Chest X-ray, PA view. Patient: 63 years old, sex M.
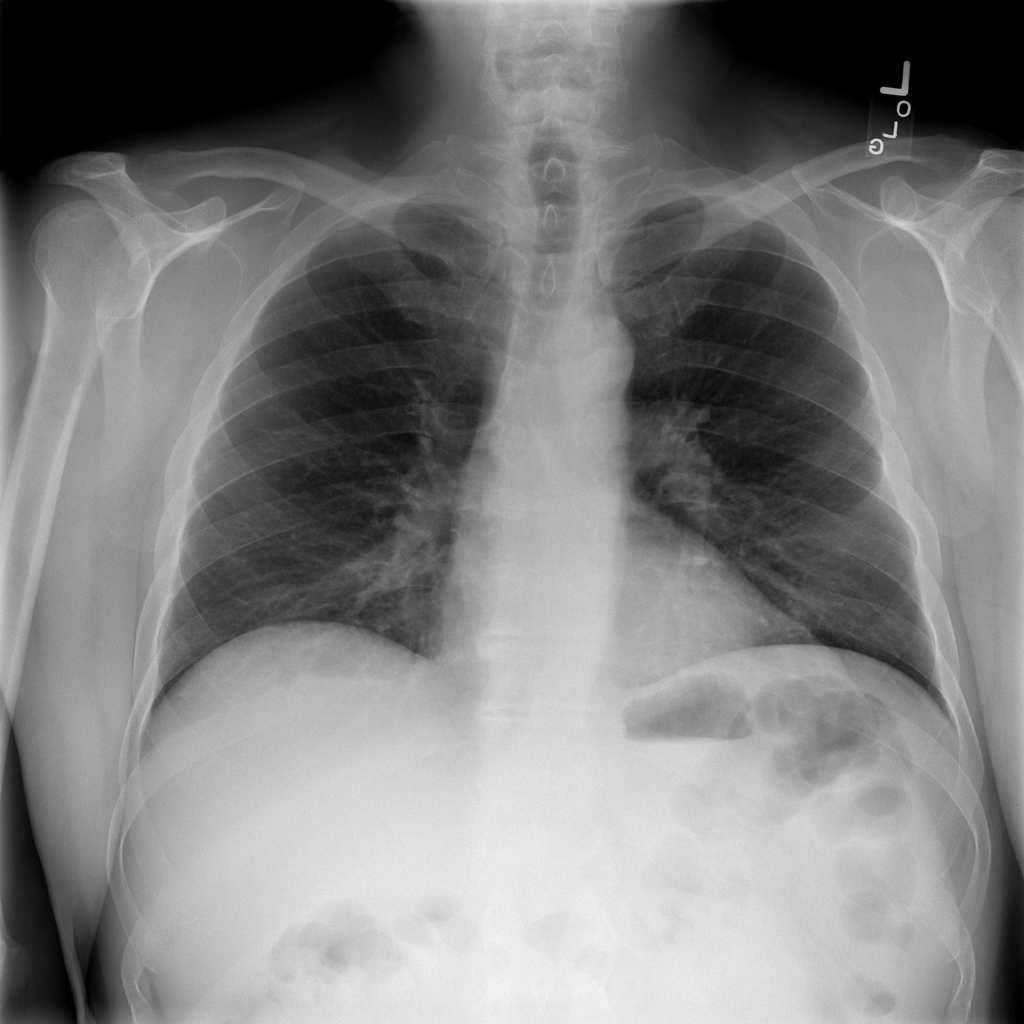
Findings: No Finding